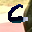
Label: 6